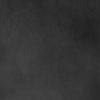
Label: dusty